Interaction volume radius: 5 \u00c5
Interaction volume height: 15 \u00c5
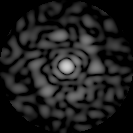
Disorder parameter: 0.8548